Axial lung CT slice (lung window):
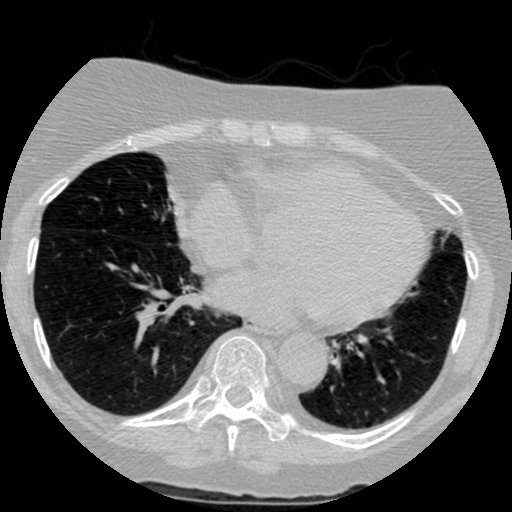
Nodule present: no